Question: Is there any way to get the 'Machine hostname' for a particular 'attempt' of a 'task' programmatically ?
The same information is displayed in the 'jobracker WebUI' of hadoop, like below:

Below is what I have known so far to achieve this:
'''
// How to instantiate JobTracker ??
JobTracker tracker = (JobTracker) application.getAttribute("job.tracker");
JobID jobidObj = JobID.forName(jobid);
JobInProgress job = tracker.getJob(jobidObj);
TaskID tipidObj = TaskID.forName(tipid);
TaskInProgress tip = job.getTaskInProgress(tipidObj);
TaskStatus[] ts = tip.getTaskStatuses();
for (int i = 0; i < ts.length; i++) {
TaskStatus status = ts[i];
//get the attempt name
String taskTrackerName = status.getTaskTracker();
TaskTrackerStatus taskTracker = tracker.getTaskTracker(taskTrackerName);
//get the hostname
taskTracker.getHost();
}
'''
This is the only way I know to get the hostname but these codes will never work because I could not get any way to instantiate 'JobTracker'. Please let me know if there is any other way, if the above codes have no solution.
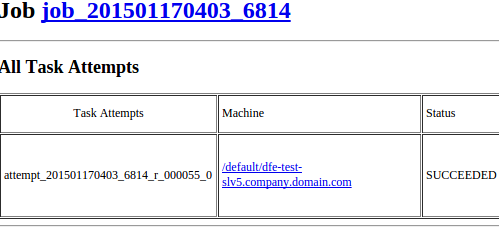
Answer: According to <URL> it doesn't look like a public API for that information made it into MRv1. The workaround from the JIRA is to request the JobTracker UI page programmatically and parse the hostname from that.
If you instead use MRv2 you can programmatically get the hostname of a task attempt from the <URL>.